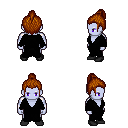
a pixel art fantasy rpg character, male body template, dark elf, purple skin, black robe, teal pants, brunette short topknot hairstyle, black shoes, four views (front, back, left, right), 2x2 character sprite sheet, small pixel art, hard edges, no anti-aliasing